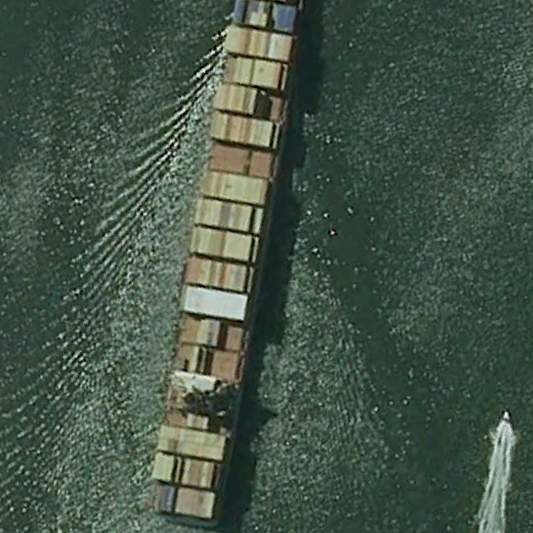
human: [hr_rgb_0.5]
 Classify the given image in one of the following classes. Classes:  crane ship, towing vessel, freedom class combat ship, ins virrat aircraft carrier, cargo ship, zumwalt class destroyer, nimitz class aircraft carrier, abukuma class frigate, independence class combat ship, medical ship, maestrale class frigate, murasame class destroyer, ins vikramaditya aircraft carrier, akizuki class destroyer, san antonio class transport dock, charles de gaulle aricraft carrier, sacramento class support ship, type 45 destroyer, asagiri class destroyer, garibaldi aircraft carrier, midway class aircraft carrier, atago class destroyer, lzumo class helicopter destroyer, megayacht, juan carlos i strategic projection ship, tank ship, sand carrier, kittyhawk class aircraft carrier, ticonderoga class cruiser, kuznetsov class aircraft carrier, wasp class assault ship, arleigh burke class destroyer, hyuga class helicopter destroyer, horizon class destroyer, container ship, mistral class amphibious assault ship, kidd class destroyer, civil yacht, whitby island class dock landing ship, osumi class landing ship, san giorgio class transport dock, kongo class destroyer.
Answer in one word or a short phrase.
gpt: Container ship